Interaction volume radius: 5 \u00c5
Interaction volume height: 30 \u00c5
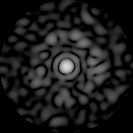
Disorder parameter: 0.844